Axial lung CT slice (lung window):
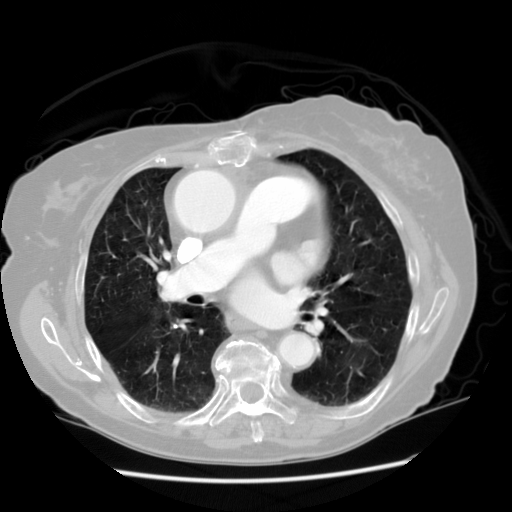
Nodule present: no